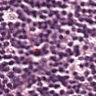
Metastatic tissue present: no